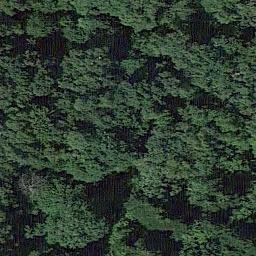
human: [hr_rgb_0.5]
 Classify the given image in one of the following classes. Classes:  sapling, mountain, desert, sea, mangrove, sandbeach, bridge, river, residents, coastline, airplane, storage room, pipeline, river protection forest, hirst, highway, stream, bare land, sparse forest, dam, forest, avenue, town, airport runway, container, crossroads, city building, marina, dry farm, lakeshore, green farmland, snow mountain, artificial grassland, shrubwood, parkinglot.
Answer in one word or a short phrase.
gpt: forest